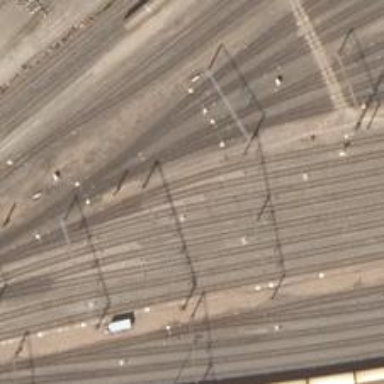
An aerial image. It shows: Railway yard with electrified contact lines.